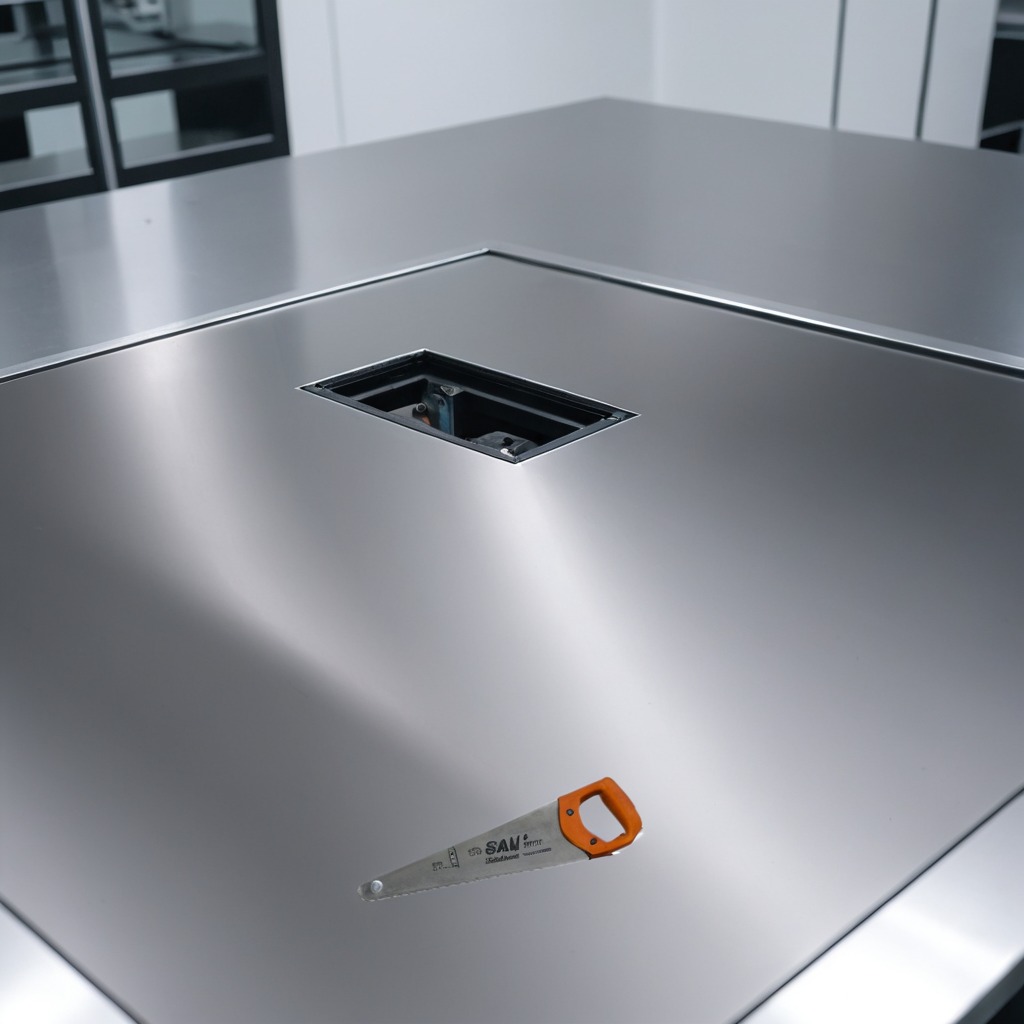
A metal saw is lying on the stainless steel table in a high-end prototyping lab.